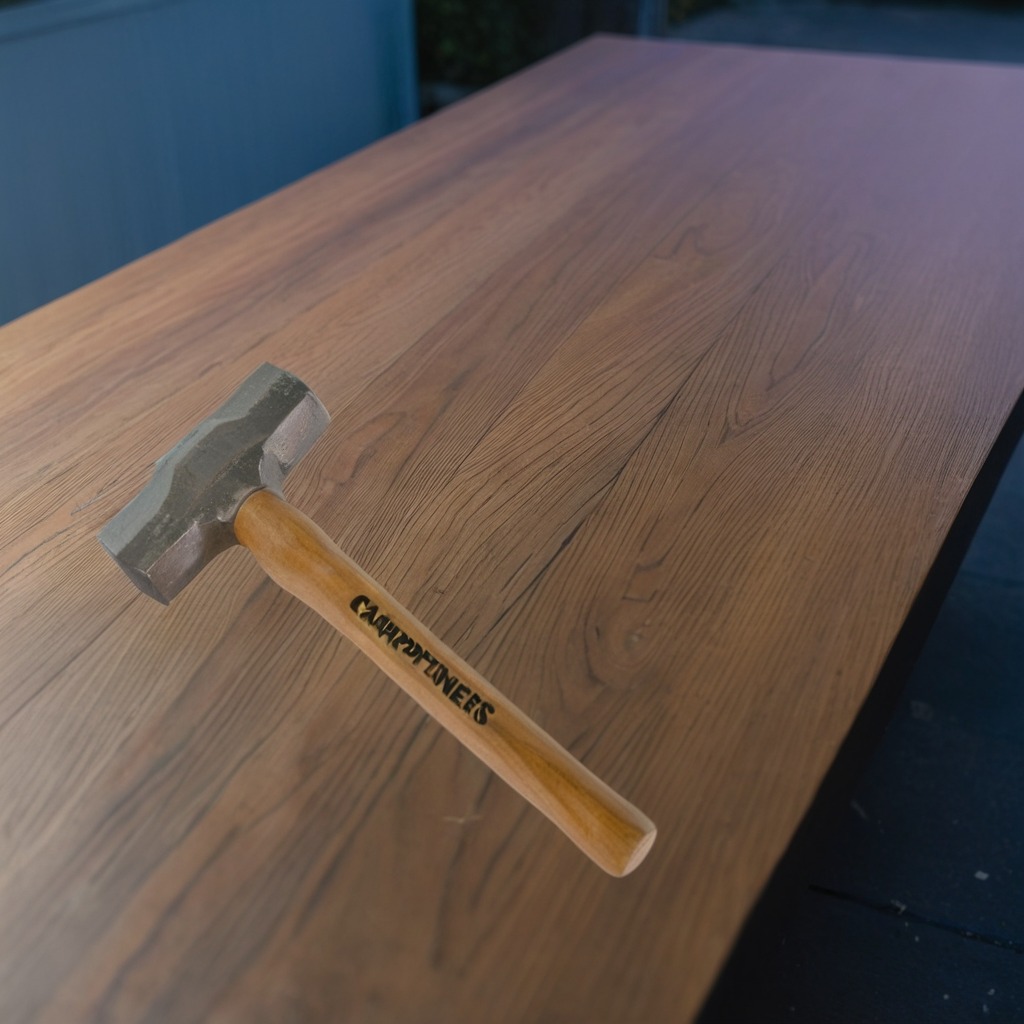
A hammer is lying on a table in a small garage at twilight.